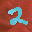
Label: 2